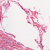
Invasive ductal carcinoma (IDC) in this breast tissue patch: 0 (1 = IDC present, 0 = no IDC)